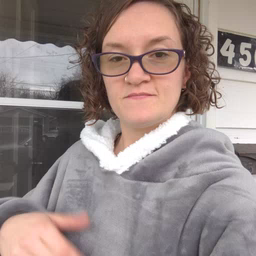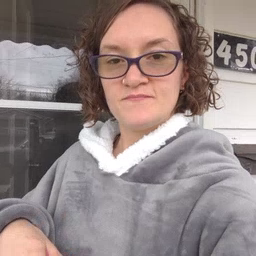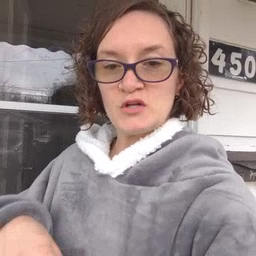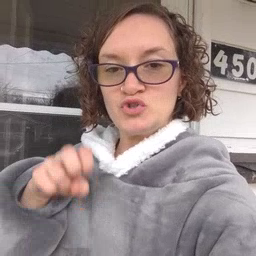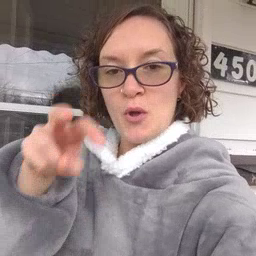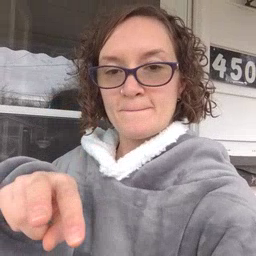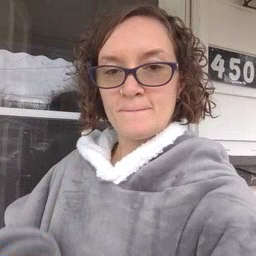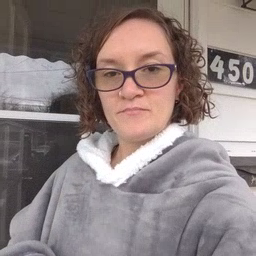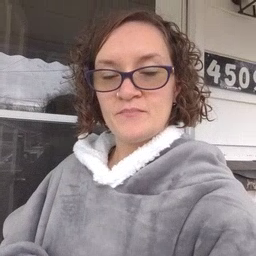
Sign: jump